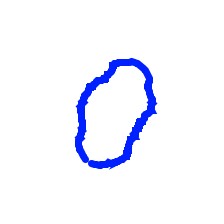
Shape: circle